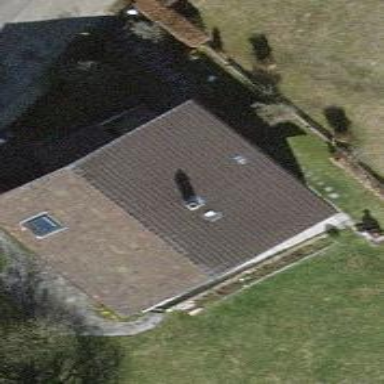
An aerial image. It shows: Detached building with gabled roof.